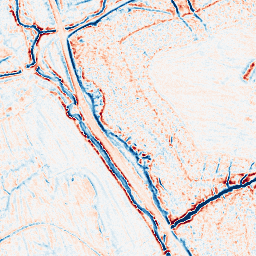
Category: edge_preserving
Decomposition family: bilateral
Decomposition parameters: d: 9
sigma_color: 25
sigma_space: 75
Upsampling method: bspline
Upsampling parameters: scale: 8
Upsampling scale: 8